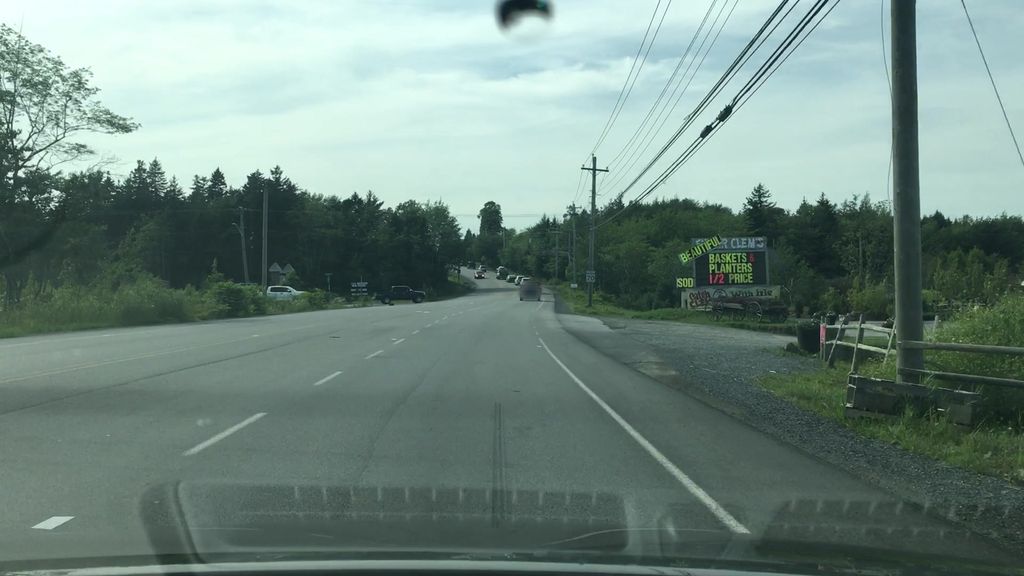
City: halifax